高三 · 度量几何学
10. 如图, $\mathrm{PA}, \mathrm{PB}$ 分别为 $\odot \mathrm{O}$ 的切线, 切点分别为 $\mathrm{A}, \mathrm{B}, \angle \mathrm{P}=80^{\circ}$, 则 $\angle \mathrm{C}=$ \$ \qquad \$ $\circ$.

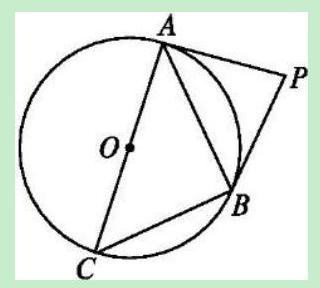
答案: 50
解析: : 解答: $\because \mathrm{PA}, \mathrm{PB}$ 分别为 $\odot \mathrm{O}$ 的切线, $\therefore \mathrm{PA}=\mathrm{PB}$.

又 $\angle \mathrm{P}=80^{\circ}, \therefore \angle \mathrm{PAB}=\angle \mathrm{PBA}=50^{\circ}$.

$\therefore \angle \mathrm{ACB}=\angle \mathrm{PAB}=50^{\circ}$.

分析: 本题主要考查了与圆有关的比例线段, 解决问题的关键是根据与圆有关的比例线段满足的有关性质计算即可